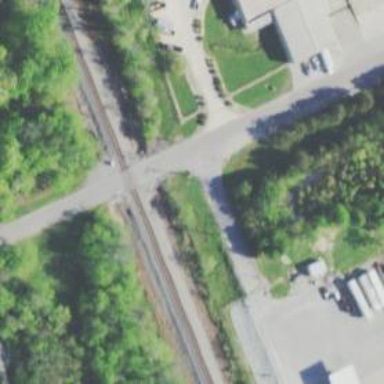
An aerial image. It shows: Level crossing with lights at the railway.